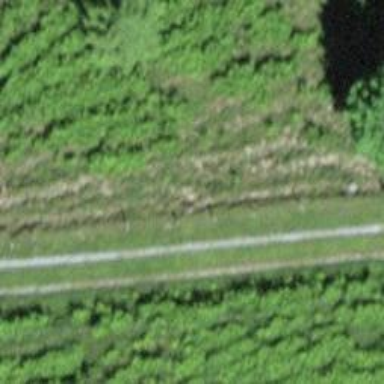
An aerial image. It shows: Track road with grade3 tracktype.